Question: I have looked at all the answers available on this topic, either I am facing a completely different problem or I am missing something big time.
Service Class:
'''
package org.test;
import javax.ws.rs.GET;
import javax.ws.rs.Path;
import javax.ws.rs.Produces;
import javax.ws.rs.core.MediaType;
//http://localhost:8080/JunkWeb/rest/TestRestService/callService
@Path("/TestRestService")
public class TestRestService {
@GET
@Path("/callService")
@Produces(MediaType.TEXT_PLAIN)
public String callService(){return "from Rest Service";}
}//class closing
'''
web.xml
'''
<?xml version="1.0" encoding="UTF-8"?>
<web-app xmlns:xsi="http://www.w3.org/2001/XMLSchema-instance" xmlns="http://java.sun.com/xml/ns/javaee" xsi:schemaLocation="http://java.sun.com/xml/ns/javaee http://java.sun.com/xml/ns/javaee/web-app_3_0.xsd" version="3.0">
<display-name>JunkWeb</display-name>
<servlet>
<servlet-name>jersey-serlvet</servlet-name>
<servlet-class>com.sun.jersey.spi.container.servlet.ServletContainer</servlet-class>
<init-param>
<param-name>jersey.config.server.provider.packages</param-name>
<param-value>org.test</param-value>
</init-param>
<!-- <init-param>
<param-name>jersey.api.json.POJOMappingFeature</param-name>
<param-value>true</param-value>
</init-param> -->
<load-on-startup>1</load-on-startup>
</servlet>
<servlet-mapping>
<servlet-name>jersey-serlvet</servlet-name>
<url-pattern>/rest/*</url-pattern>
</servlet-mapping>
</web-app>
'''
The URL:
'''
http://localhost:8080/JunkWeb/rest/TestRestService/callService
'''

Should work but it does not. Any help will be really appreciated.
I am using Jersey 2.17 and Tomcat 8.0.20
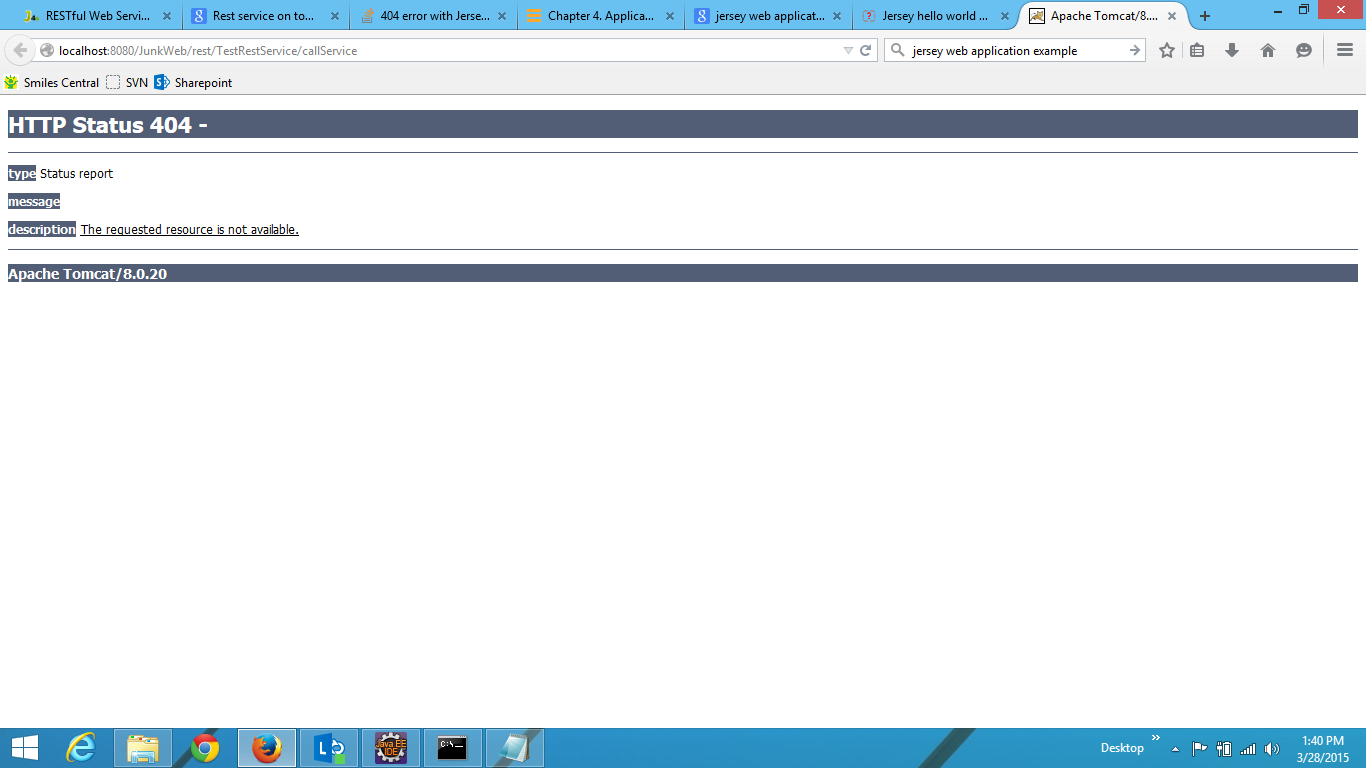
Answer: > "I am using Jersey 2.17"
This does not exist in 2.17
'''
com.sun.jersey.spi.container.servlet.ServletContainer
'''
I'm surprised you're not getting a class not found exception. Which means you are probably mixing versions. Or maybe you're getting an exception an not telling us. In any case, the correct 'ServletContainer' should be
'''
org.glassfish.jersey.servlet.ServletContainer
'''
Next what you should do, if you have any, is get rid of everything (jar) whose packages begin with 'com.sun'. These are Jersey 1 jars. In Jersey two, the package naming pattern changed to 'org.glassfish.xxx' If you want to make life easy, use Maven, and simply add just one dependency to whole project, and it will pull in all the rest.
'''
<dependency>
<groupId>org.glassfish.jersey.containers</groupId>
<artifactId>jersey-container-servlet</artifactId>
<version>2.17</version>
</dependency>
'''
Also, this doesn't exist in Jersey two either
'''
jersey.api.json.POJOMappingFeature
'''
In Jersey 2, simply add this Maven depedency, and life will be good.
'''
<dependency>
<groupId>org.glassfish.jersey.media</groupId>
<artifactId>jersey-media-json-jackson</artifactId>
<version>2.17</version>
</dependency>
'''
---
If you're not using Maven, download the RI bundle <URL>. Open all the folders and add every jar to your project. This is for core support.
For JSON support, download <URL>. You can search the same site for them. doing this should work with no extra configuration. Alternatively, you can just download only the ones in the second link, then add the package in the web.xml, as seen in the link.
But just to get it working, since your code doesn't produce or consume any JSON, you can simply get the core running first, then once it starts working correctly, you can work on the JSON support.